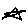
Label: star